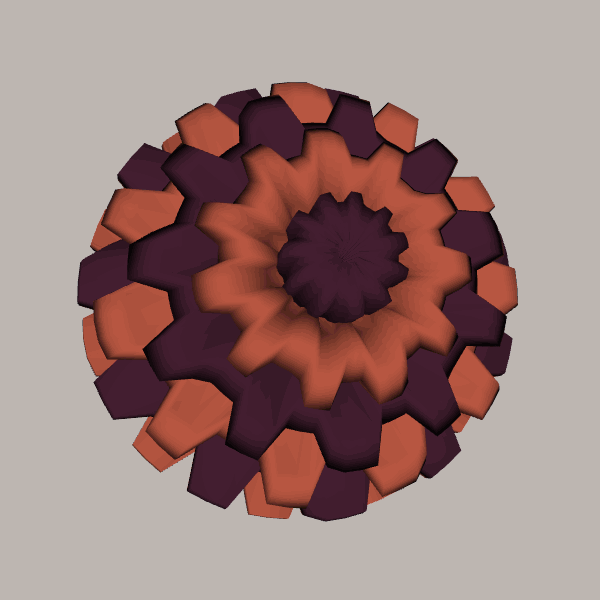
Background: light